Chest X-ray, PA view. Patient: 36 years old, sex M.
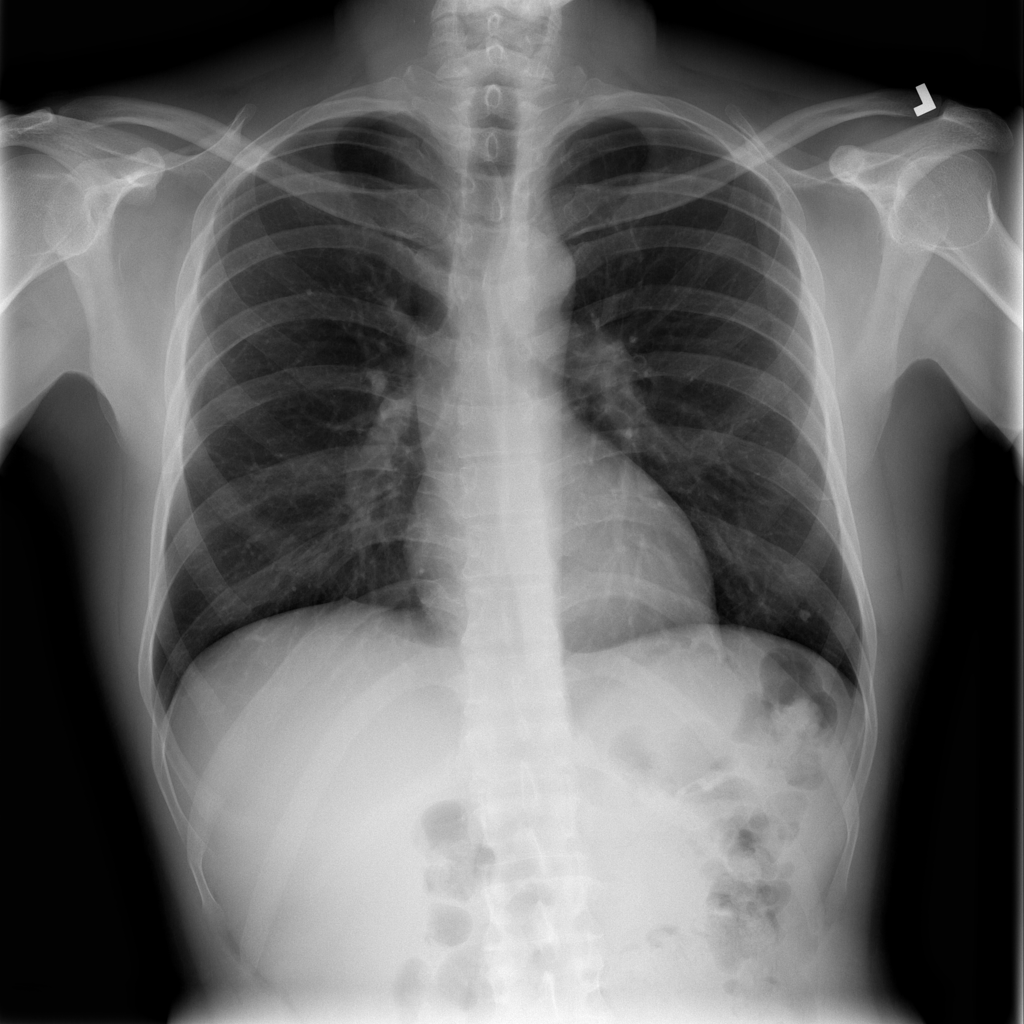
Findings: No Finding